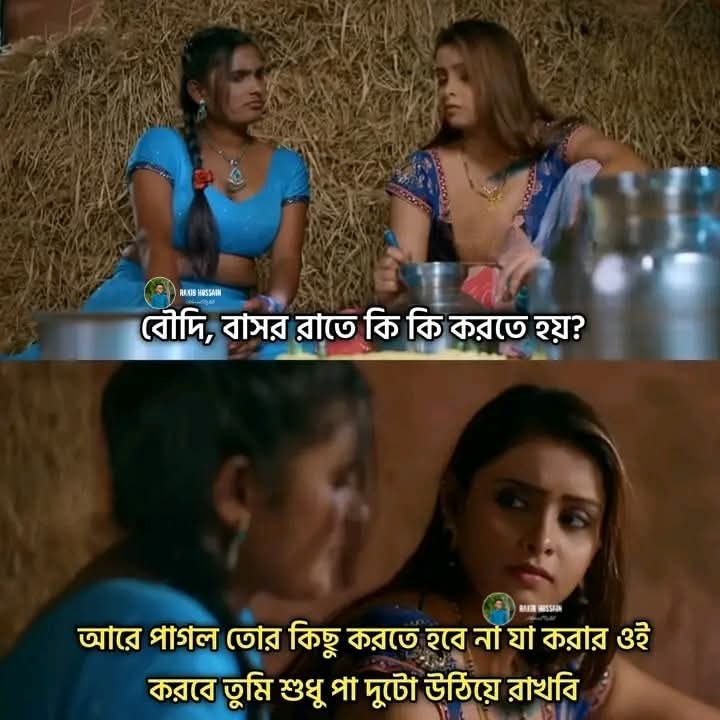
Text: বৌদি, বাসর রাতে কি কি করতে হয়?
আরে পাগল তোর কিছু করতে হবে না যা করার ওই করবে তুমি শুধু পা দুটো উঠিয়ে রাখবি
Label: Hate
Hate category: Personal Offence
Targeted group: Society